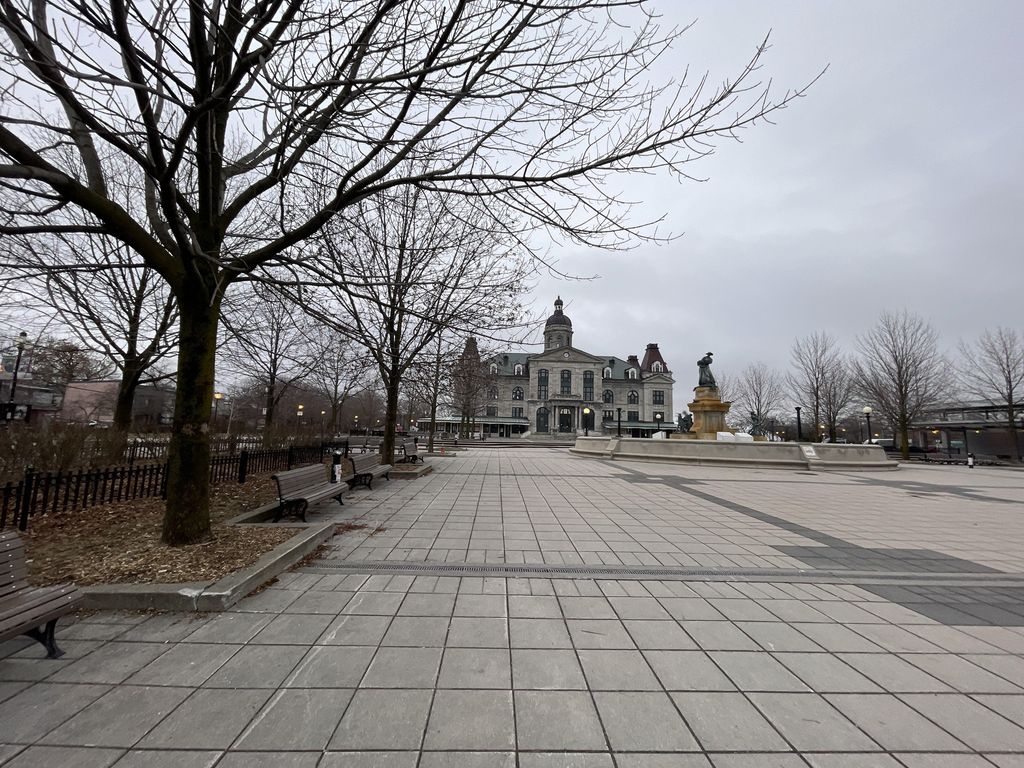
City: montreal